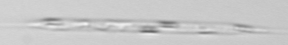
Label: Rhizosolenia